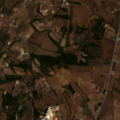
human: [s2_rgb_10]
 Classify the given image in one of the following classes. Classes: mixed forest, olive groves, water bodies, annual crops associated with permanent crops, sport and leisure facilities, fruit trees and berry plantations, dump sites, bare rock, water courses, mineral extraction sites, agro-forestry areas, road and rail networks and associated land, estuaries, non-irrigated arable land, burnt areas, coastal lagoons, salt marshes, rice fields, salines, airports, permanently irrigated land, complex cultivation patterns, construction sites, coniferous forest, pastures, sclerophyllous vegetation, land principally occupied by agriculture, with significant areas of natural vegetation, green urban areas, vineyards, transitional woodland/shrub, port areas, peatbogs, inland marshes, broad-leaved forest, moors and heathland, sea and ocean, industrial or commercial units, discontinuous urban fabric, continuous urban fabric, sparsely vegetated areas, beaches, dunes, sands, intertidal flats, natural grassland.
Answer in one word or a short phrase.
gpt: olive groves, land principally occupied by agriculture, with significant areas of natural vegetation